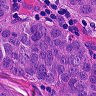
Metastatic tissue present: yes